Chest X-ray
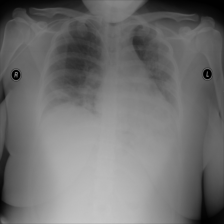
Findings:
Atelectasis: negative
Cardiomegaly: negative
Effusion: negative
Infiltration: negative
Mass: negative
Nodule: negative
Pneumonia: negative
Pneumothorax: negative
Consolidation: negative
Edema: negative
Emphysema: negative
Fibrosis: negative
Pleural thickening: negative
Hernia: negative